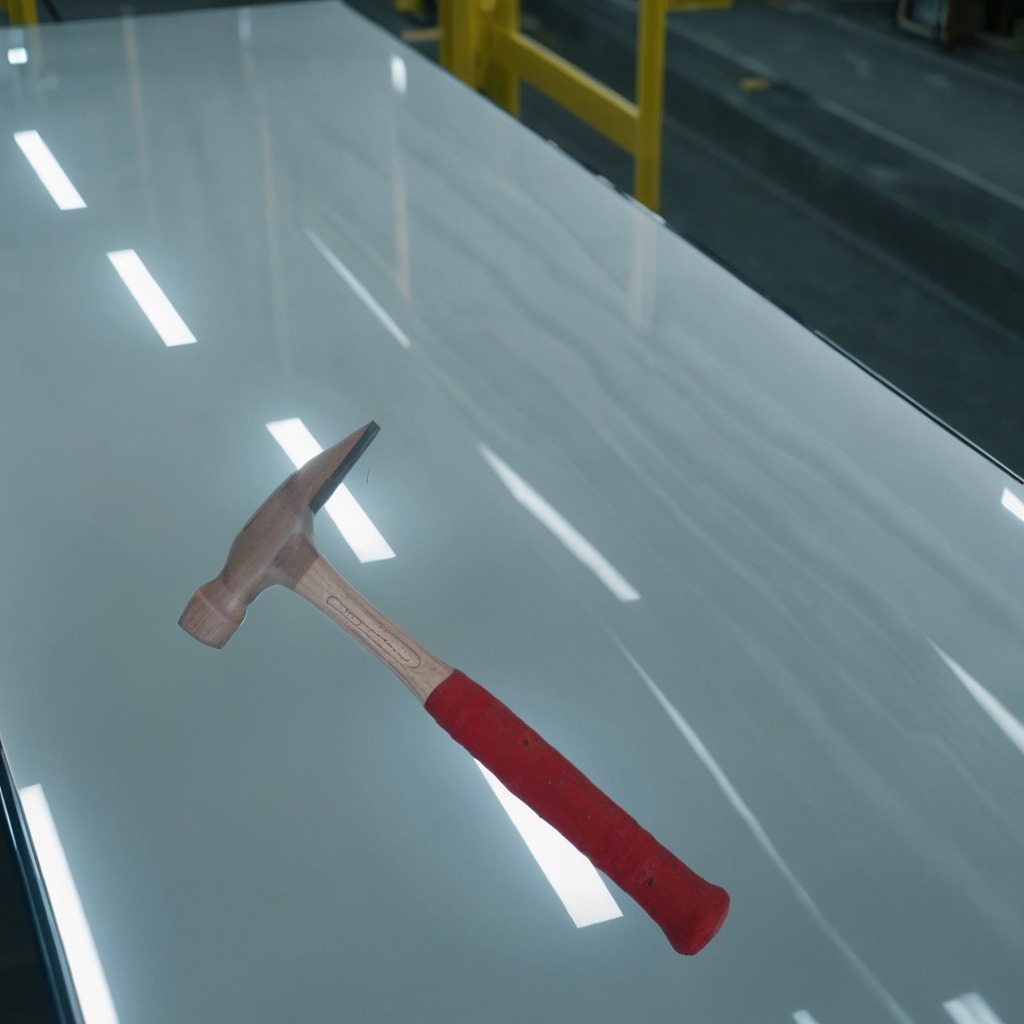
A hammer lies on a table in a ship maintenance bay industrial lighting.